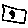
Label: line